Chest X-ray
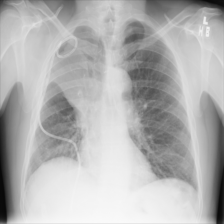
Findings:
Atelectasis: positive
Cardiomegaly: negative
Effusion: negative
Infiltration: negative
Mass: negative
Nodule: negative
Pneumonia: positive
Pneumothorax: positive
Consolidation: positive
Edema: positive
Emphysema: negative
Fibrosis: negative
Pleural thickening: negative
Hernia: negative